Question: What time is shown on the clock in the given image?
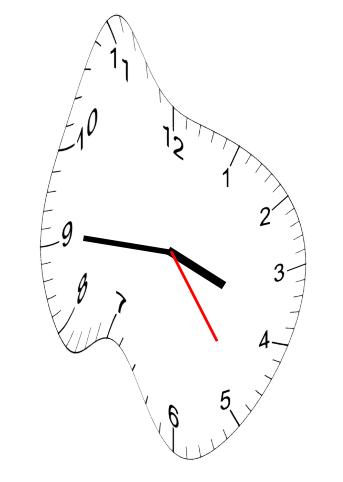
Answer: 03:45:24